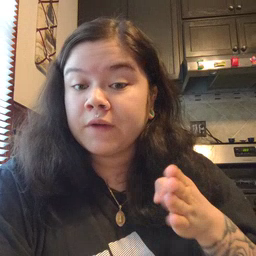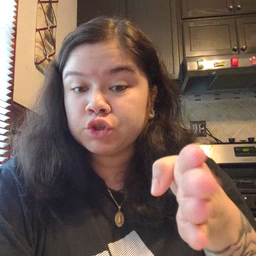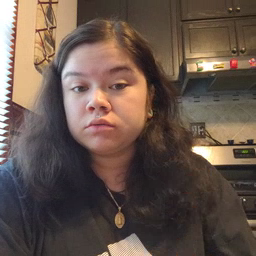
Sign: fish